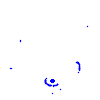
Particle: kaon